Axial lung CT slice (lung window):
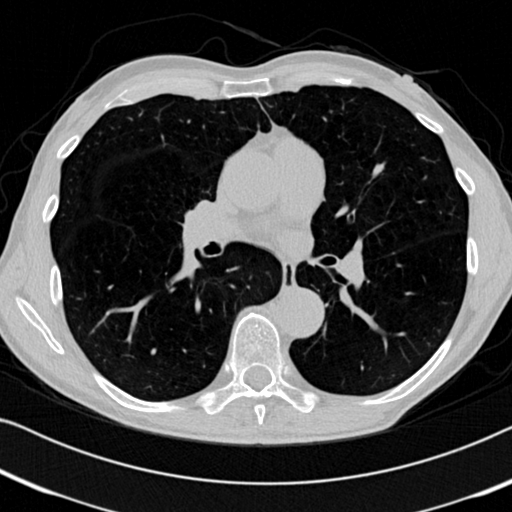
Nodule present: no